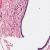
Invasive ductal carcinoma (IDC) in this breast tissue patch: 0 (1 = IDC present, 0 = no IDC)